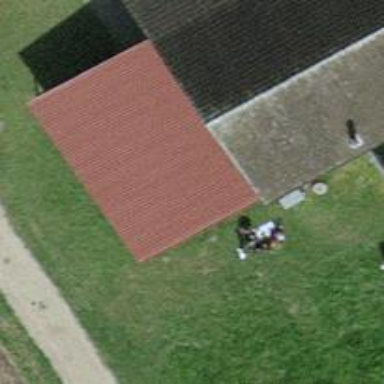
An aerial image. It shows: View of roof of building.